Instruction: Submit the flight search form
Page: home
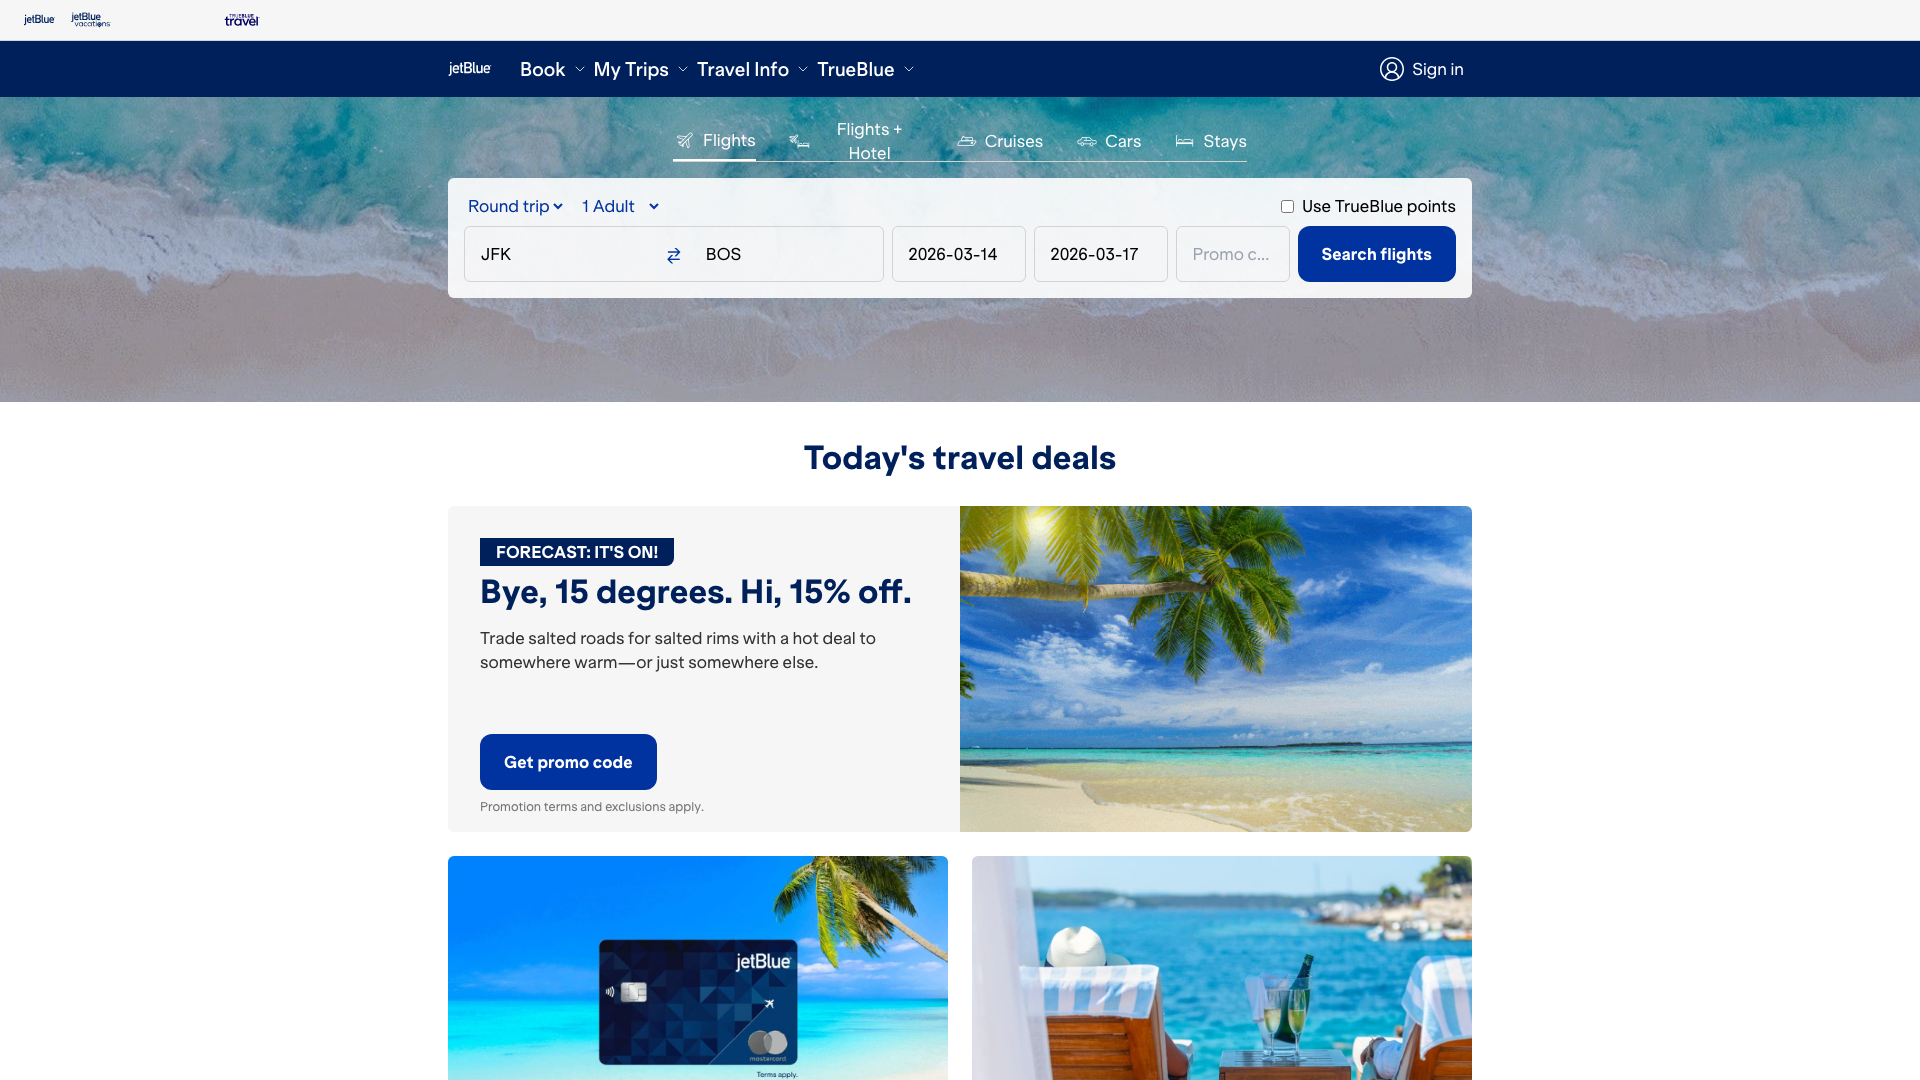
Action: click